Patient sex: M
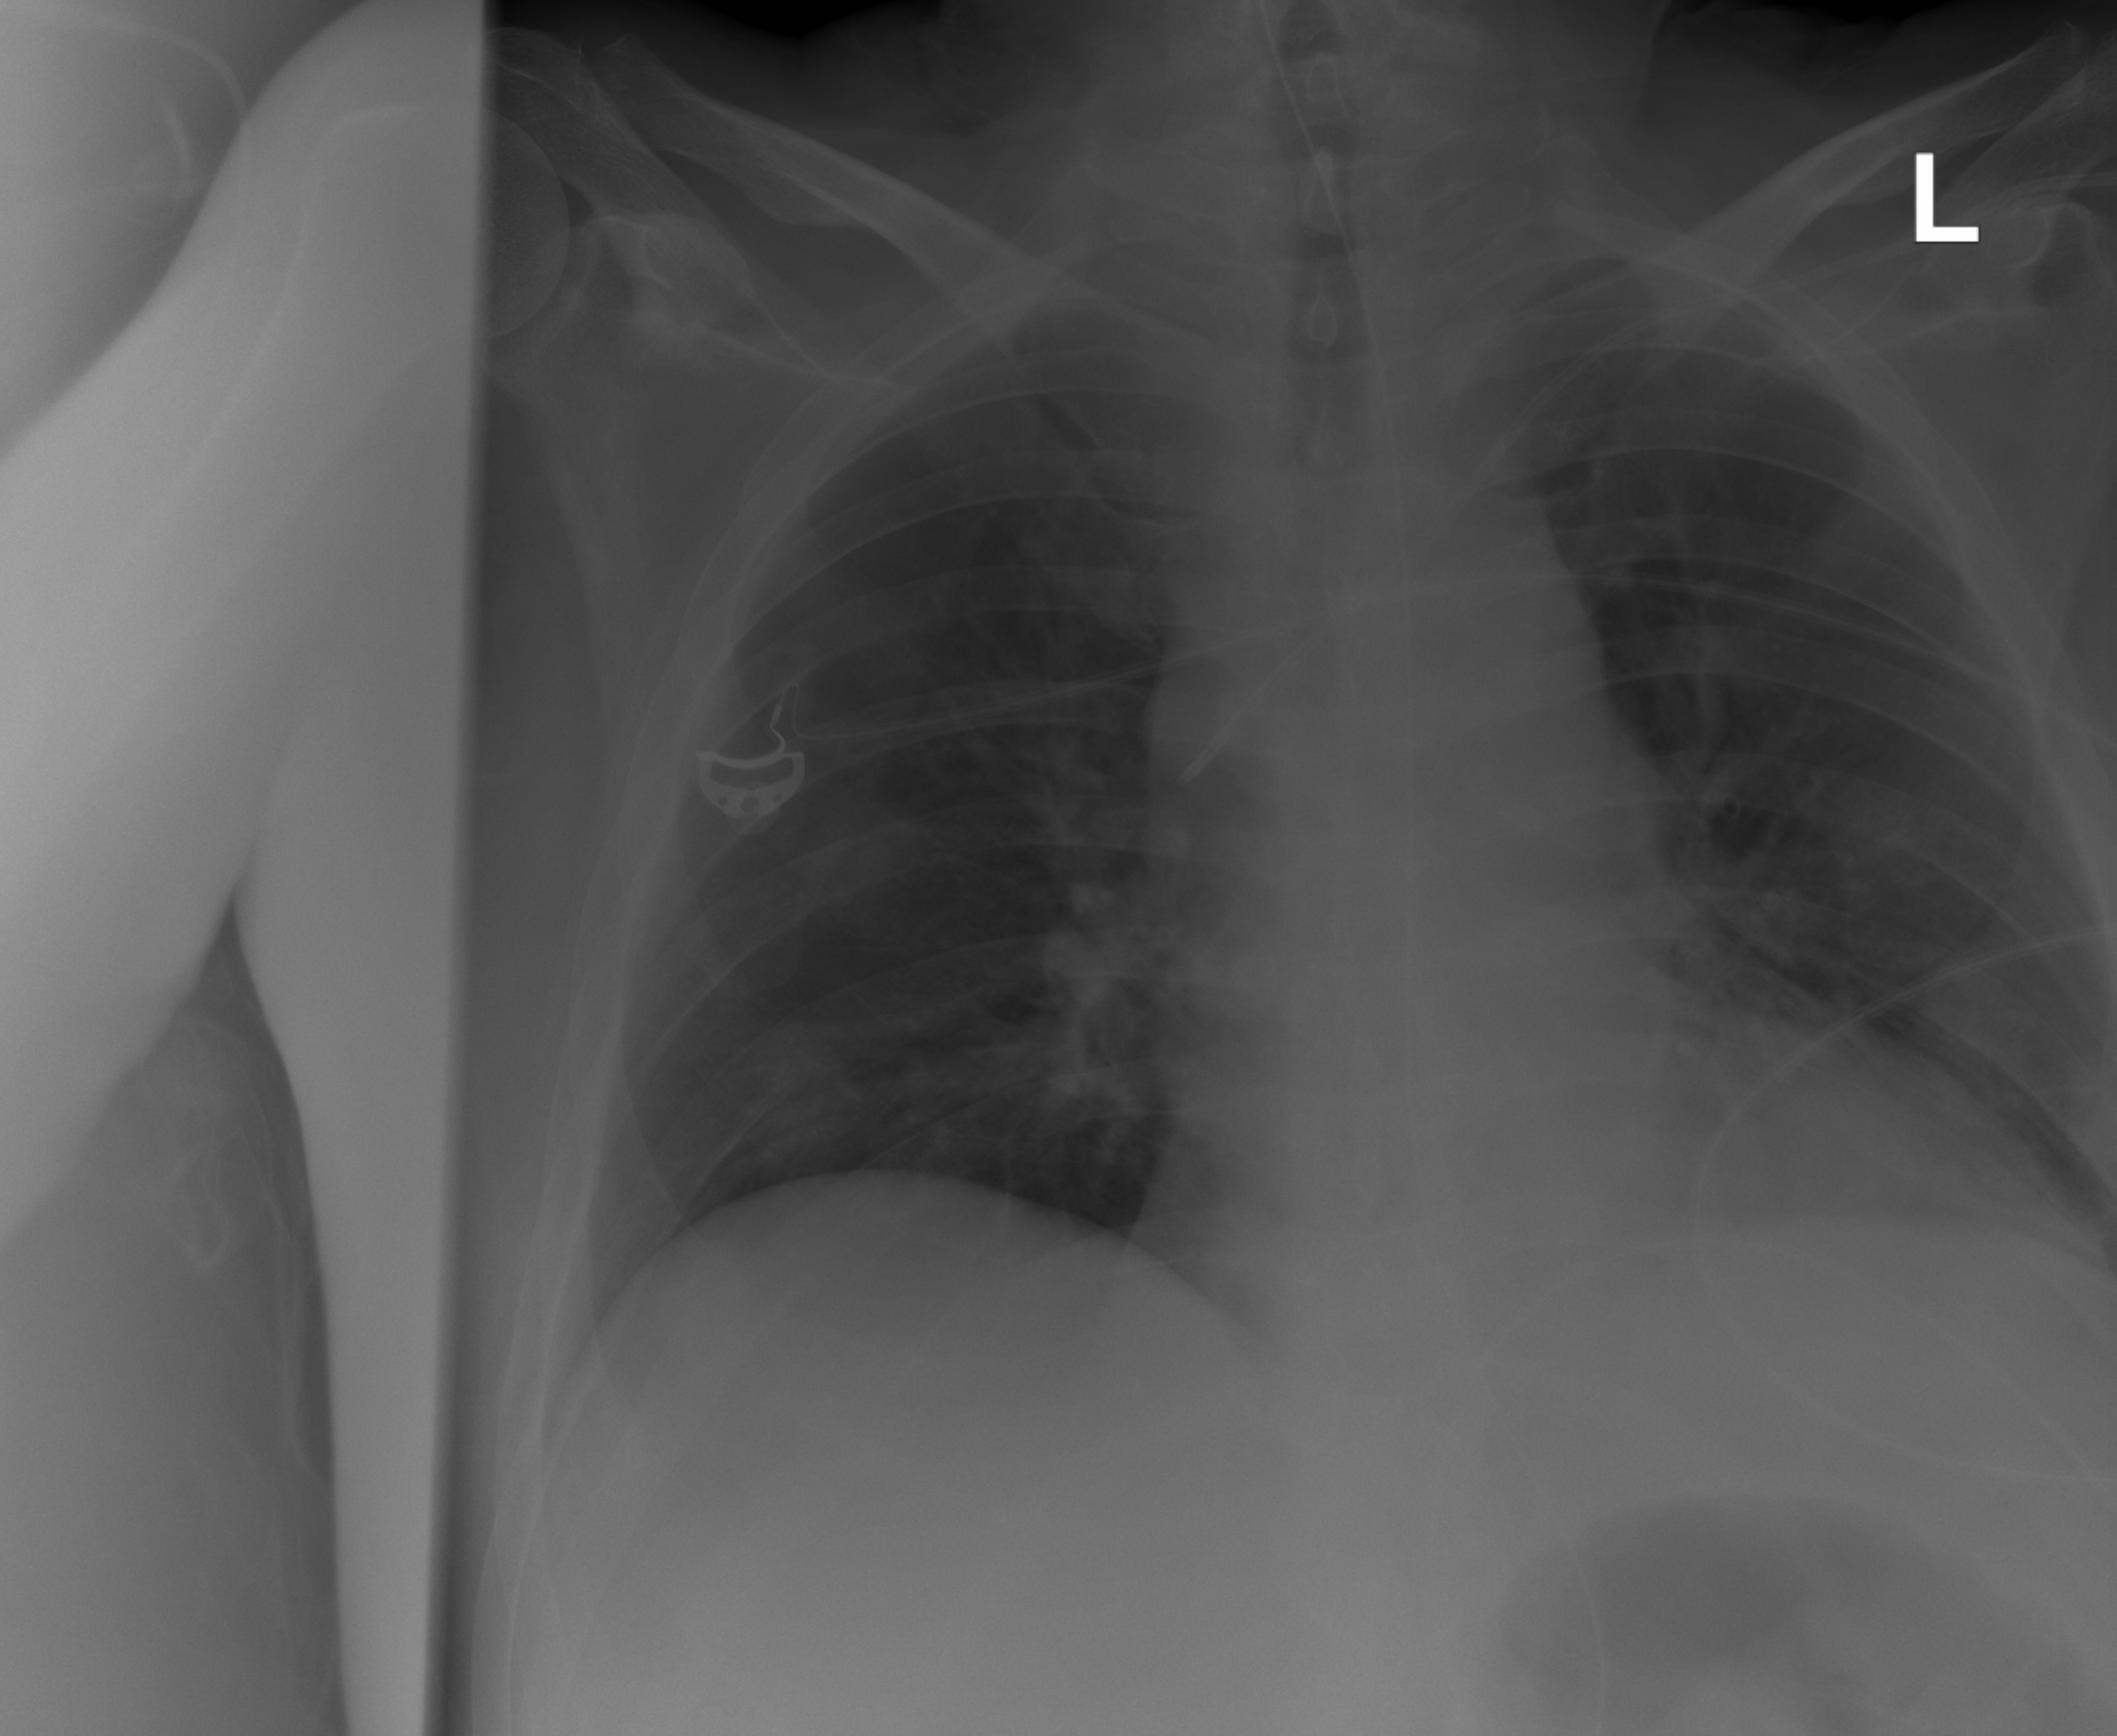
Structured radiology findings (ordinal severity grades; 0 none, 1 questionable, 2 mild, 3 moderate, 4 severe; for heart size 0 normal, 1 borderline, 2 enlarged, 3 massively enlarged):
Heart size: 2
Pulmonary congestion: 0
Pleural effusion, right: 0
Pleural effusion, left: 2
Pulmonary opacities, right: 2
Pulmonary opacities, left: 2
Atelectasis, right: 0
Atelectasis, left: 2